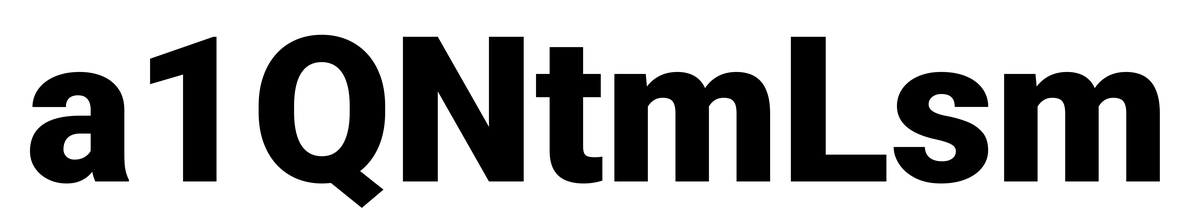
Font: Roboto_Black